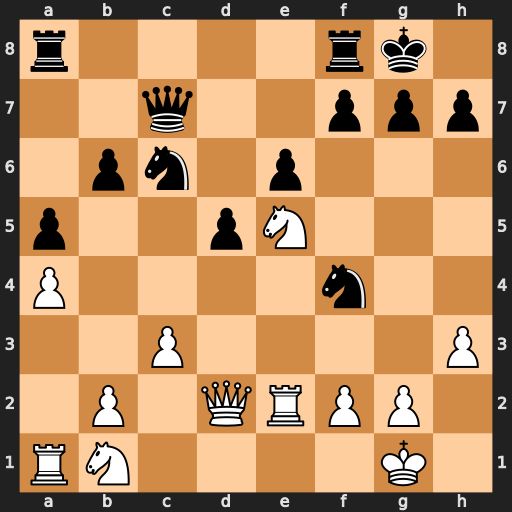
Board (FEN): r4rk1/2q2ppp/1pn1p3/p2pN3/P4n2/2P4P/1P1QRPP1/RN4K1
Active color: w
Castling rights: -
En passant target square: -
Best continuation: Qxf4 f6 Nd3